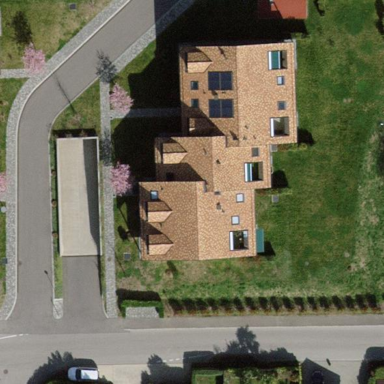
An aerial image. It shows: Semidetached house.